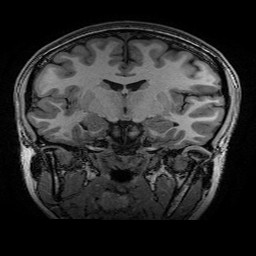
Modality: T1w
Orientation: sagittal
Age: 21
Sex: female
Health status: healthy
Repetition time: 2.53 s
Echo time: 0.0034 s